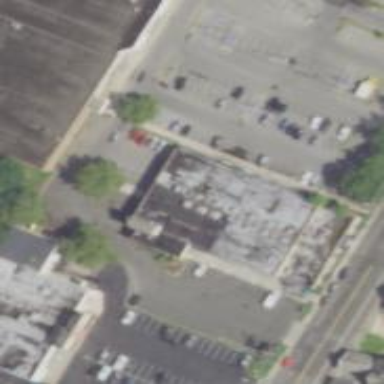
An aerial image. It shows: Part of building.